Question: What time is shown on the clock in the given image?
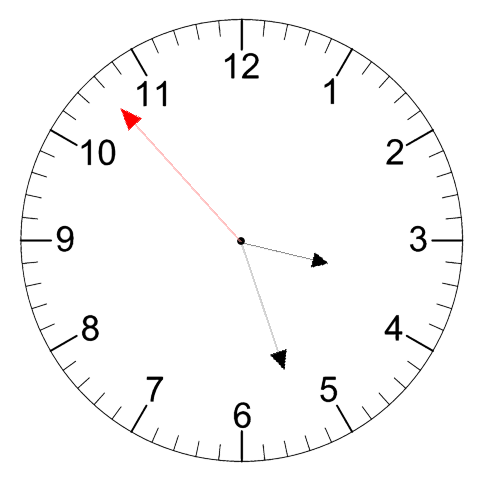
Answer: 03:26:53